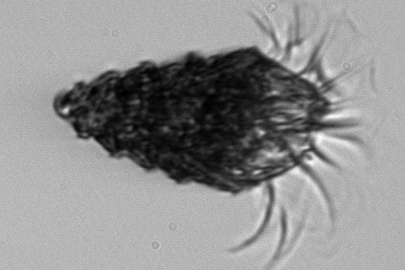
Label: Laboea_strobila